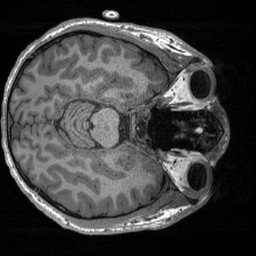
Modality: T1w
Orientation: axial
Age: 22
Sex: male